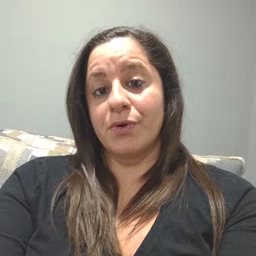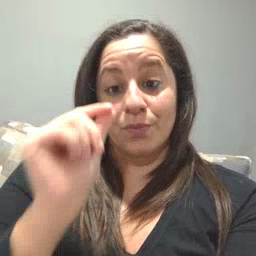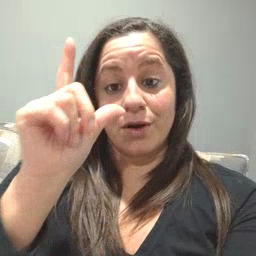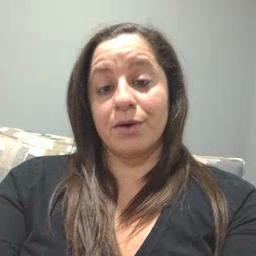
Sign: awake